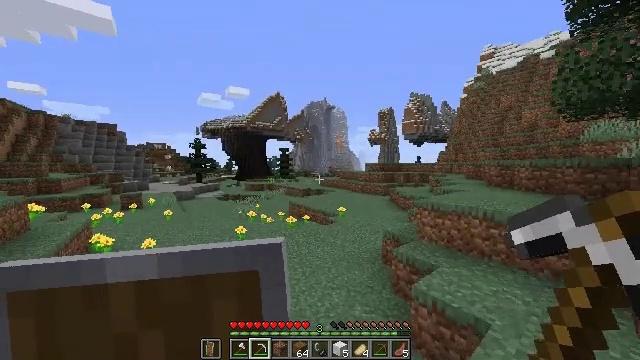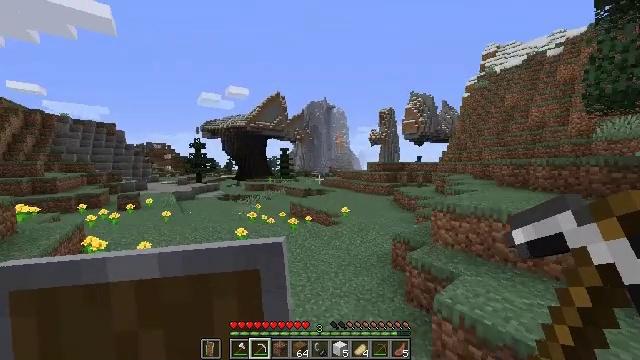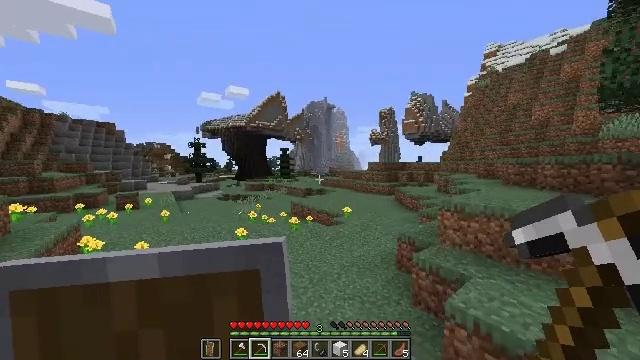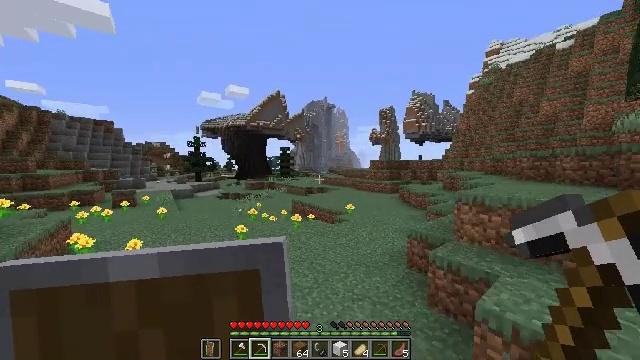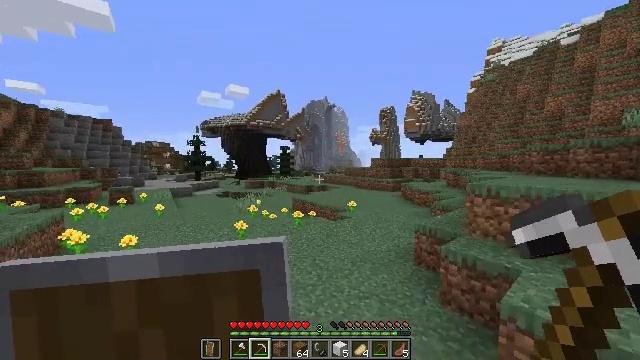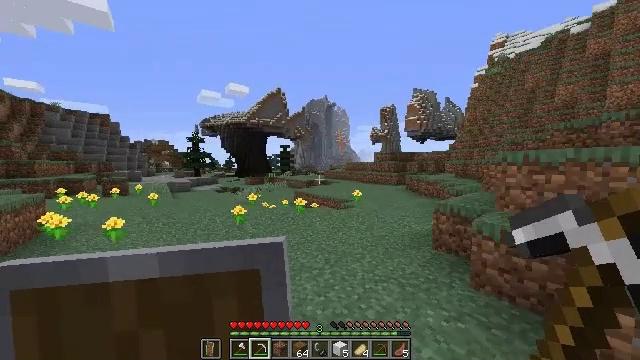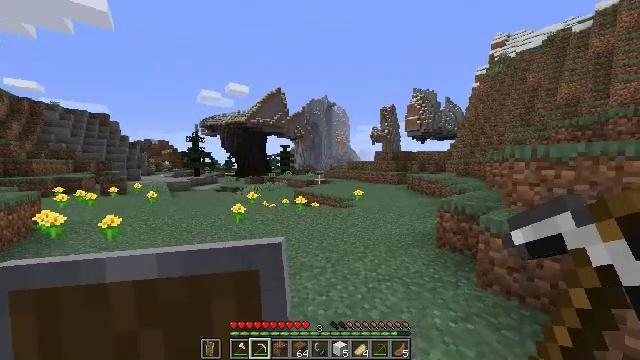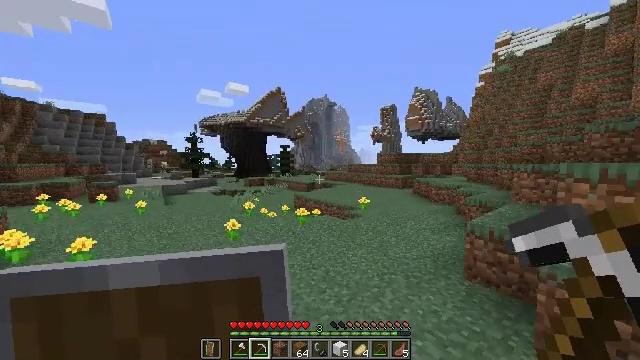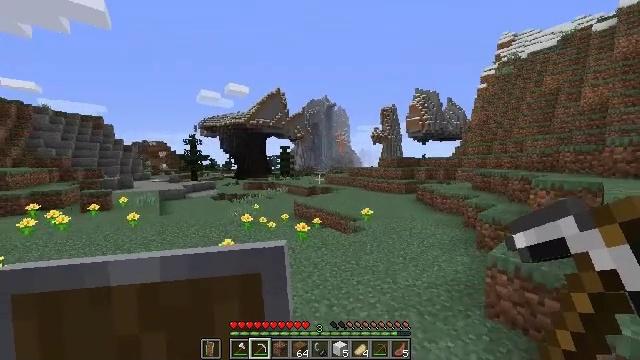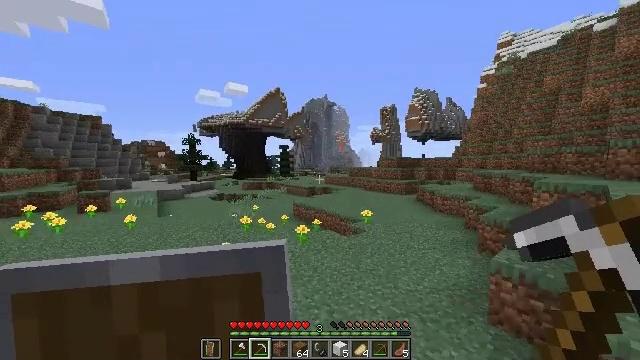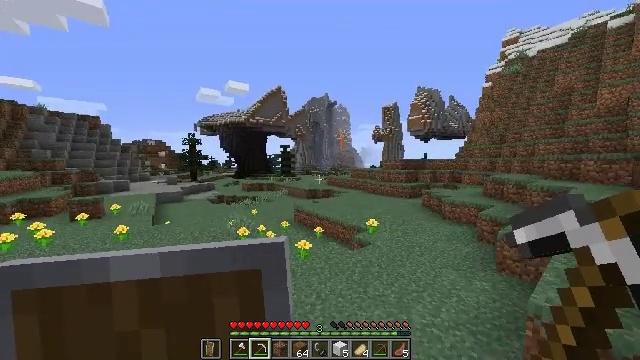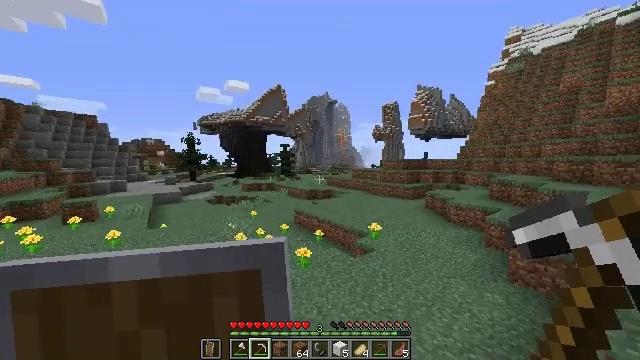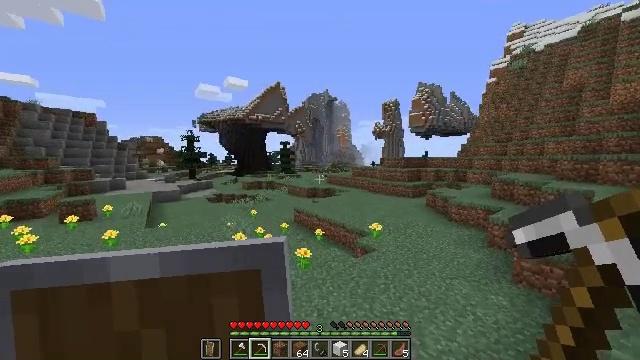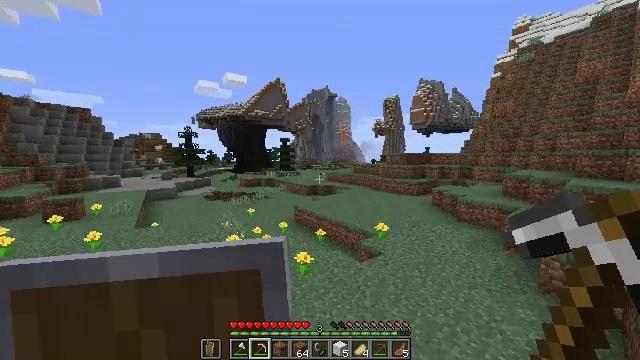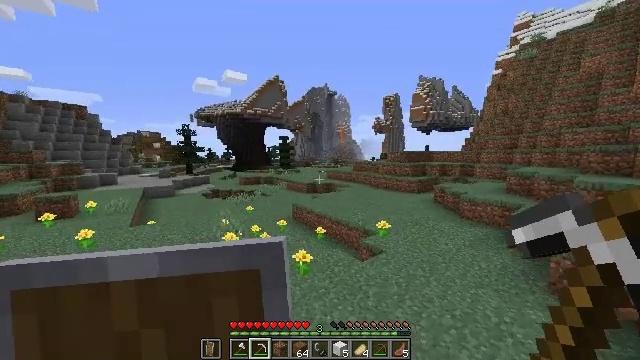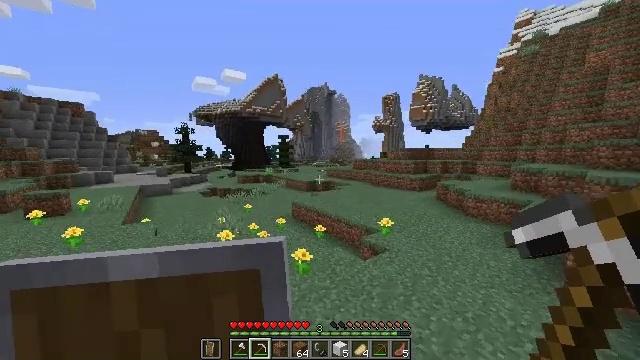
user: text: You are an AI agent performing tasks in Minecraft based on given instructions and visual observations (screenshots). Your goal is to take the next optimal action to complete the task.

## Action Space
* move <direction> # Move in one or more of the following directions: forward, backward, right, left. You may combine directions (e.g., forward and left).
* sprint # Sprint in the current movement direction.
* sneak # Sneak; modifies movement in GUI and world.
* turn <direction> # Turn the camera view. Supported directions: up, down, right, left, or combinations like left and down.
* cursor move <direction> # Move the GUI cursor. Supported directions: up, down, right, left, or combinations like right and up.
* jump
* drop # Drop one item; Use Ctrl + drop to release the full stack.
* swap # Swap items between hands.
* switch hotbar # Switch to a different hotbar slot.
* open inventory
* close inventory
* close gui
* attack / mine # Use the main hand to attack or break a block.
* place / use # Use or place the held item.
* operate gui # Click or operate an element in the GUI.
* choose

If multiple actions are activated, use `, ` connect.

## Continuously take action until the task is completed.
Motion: motion action
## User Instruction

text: Collect sugar cane near water sources.
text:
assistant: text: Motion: move forward, sprint, jump
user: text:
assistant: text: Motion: move forward, sprint, jump
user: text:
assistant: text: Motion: move forward, sprint, jump
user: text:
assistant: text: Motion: move forward, sprint, jump
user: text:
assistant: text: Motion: move forward, sprint, jump
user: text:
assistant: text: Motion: move forward, sprint, jump
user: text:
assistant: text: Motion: move forward, sprint, jump
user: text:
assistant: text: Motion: move forward, sprint, jump
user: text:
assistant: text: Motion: move forward, sprint, jump
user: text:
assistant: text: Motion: move forward, sprint, jump
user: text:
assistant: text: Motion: move forward, sprint, jump
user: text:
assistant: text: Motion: move forward, sprint, jump
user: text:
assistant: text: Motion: move forward, sprint, jump
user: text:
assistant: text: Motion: move forward, sprint, jump
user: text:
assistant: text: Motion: move forward, sprint, jump
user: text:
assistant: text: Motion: move forward, sprint, jump
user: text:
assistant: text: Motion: move forward, sprint, jump
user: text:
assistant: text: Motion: move forward, sprint, jump
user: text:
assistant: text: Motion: move forward, sprint, jump
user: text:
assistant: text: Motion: move forward, sprint, jump
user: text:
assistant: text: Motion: move forward, sprint, jump
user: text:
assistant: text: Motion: move forward, sprint, jump
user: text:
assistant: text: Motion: move forward, sprint, jump
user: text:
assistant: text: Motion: move forward, sprint, jump
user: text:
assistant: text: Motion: move forward, sprint, jump
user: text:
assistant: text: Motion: move forward, sprint, jump
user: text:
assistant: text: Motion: move forward, sprint, jump
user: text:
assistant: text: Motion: move forward and move left, sprint, jump
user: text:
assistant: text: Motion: move forward and move left, sprint, jump
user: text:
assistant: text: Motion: move forward and move left, sprint, jump